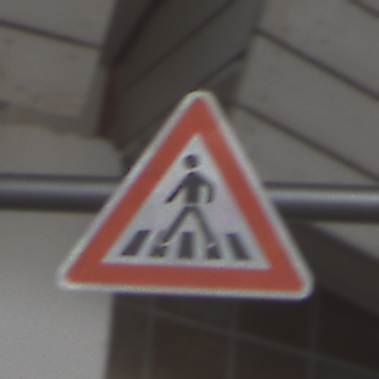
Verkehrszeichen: FussgaengerueberwegRechts
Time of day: MorningAfternoon
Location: Roofed (Urban)
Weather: PartlyCloudy
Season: NotSpecified
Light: Natural